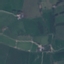
Label: Pasture